Question: I am working on a project where user faces 5 frames . Each frame contains the data to be filled . so when he completes the one frame and goes to next frame it has to confirm that the data is filled for that I want to use BreadCrumb(or progressbar).
so how to create a BreadCrumb(or progressbar) in java swings
I want to make similar to below image in java swings

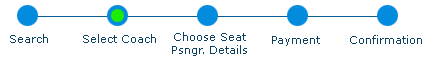
Answer: I suggest that you
- - 'ArrayList<ImageIcon>'- 'setIcon(Icon icon)'- - - - -